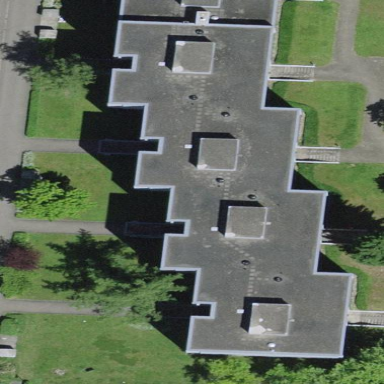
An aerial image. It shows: Image showing building with apartments.